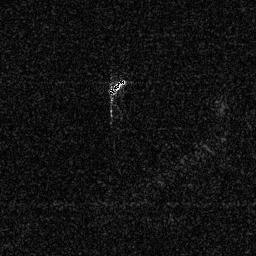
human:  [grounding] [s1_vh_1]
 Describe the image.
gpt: In the satellite image, there is  <ref>1 small ship </ref> <box>[[42, 30, 48, 36, 0]]</box> located at center.